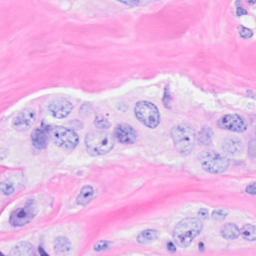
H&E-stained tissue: Breast